Interaction volume radius: 5 \u00c5
Interaction volume height: 15 \u00c5
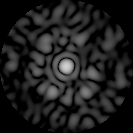
Disorder parameter: 0.8356